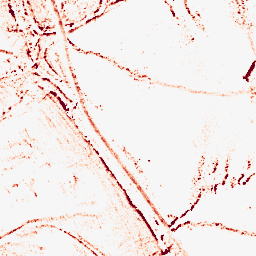
Category: morphological
Decomposition family: morphological_rect
Decomposition parameters: operation: opening
width: 5
height: 5
Upsampling method: bspline
Upsampling parameters: scale: 2
Upsampling scale: 2